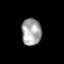
Tissue: skin
Cell type: Epithelial cells
Senescence score: 0.2647
Nuclear area (px): 529
Mean DAPI intensity: 163.008